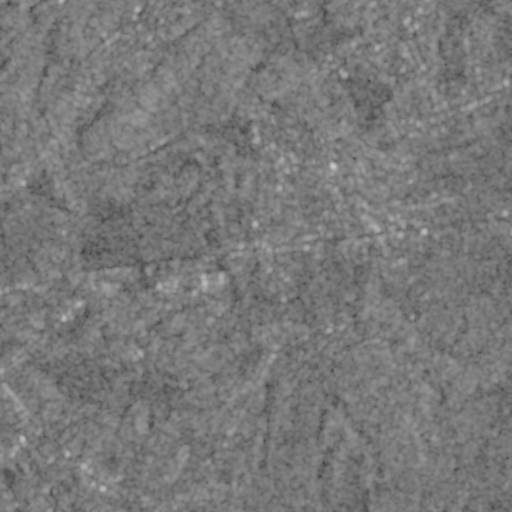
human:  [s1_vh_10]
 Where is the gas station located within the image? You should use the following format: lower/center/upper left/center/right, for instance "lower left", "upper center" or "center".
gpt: The gas station is located in the center of the image.
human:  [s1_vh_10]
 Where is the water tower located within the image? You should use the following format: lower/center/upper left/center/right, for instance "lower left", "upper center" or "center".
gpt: The water tower is located in the upper right of the image.
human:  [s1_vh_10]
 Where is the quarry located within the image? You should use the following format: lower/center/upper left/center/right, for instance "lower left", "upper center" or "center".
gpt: There is no quarry in the image.

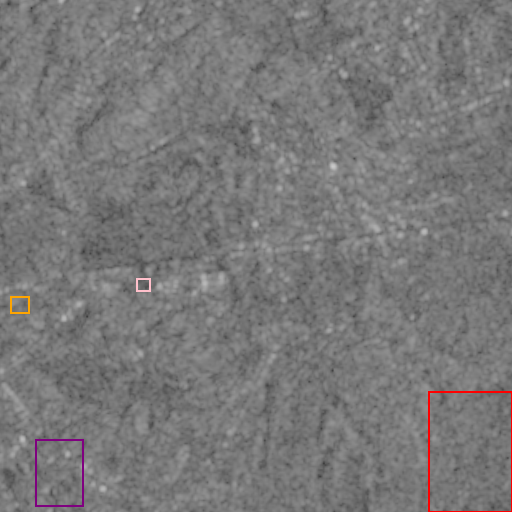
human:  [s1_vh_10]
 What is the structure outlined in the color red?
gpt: The structure outlined in red is a crop field.
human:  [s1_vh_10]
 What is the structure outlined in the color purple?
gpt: The structure outlined in purple is a park.
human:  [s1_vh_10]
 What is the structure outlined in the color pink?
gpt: The structure outlined in pink is a parking lot.
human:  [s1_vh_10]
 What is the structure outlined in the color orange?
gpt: The structure outlined in orange is a power substation.
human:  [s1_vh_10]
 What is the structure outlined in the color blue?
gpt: There is no blue outline.